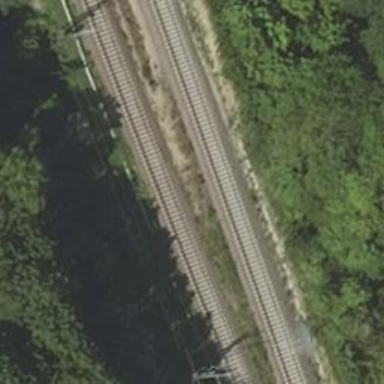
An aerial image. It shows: Bridge over electrified railway with contact line.